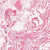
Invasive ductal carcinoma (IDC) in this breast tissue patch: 0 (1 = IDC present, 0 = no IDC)